Field crop: tomato
Growth stage: 1
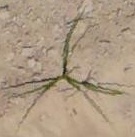
Species: cyperus